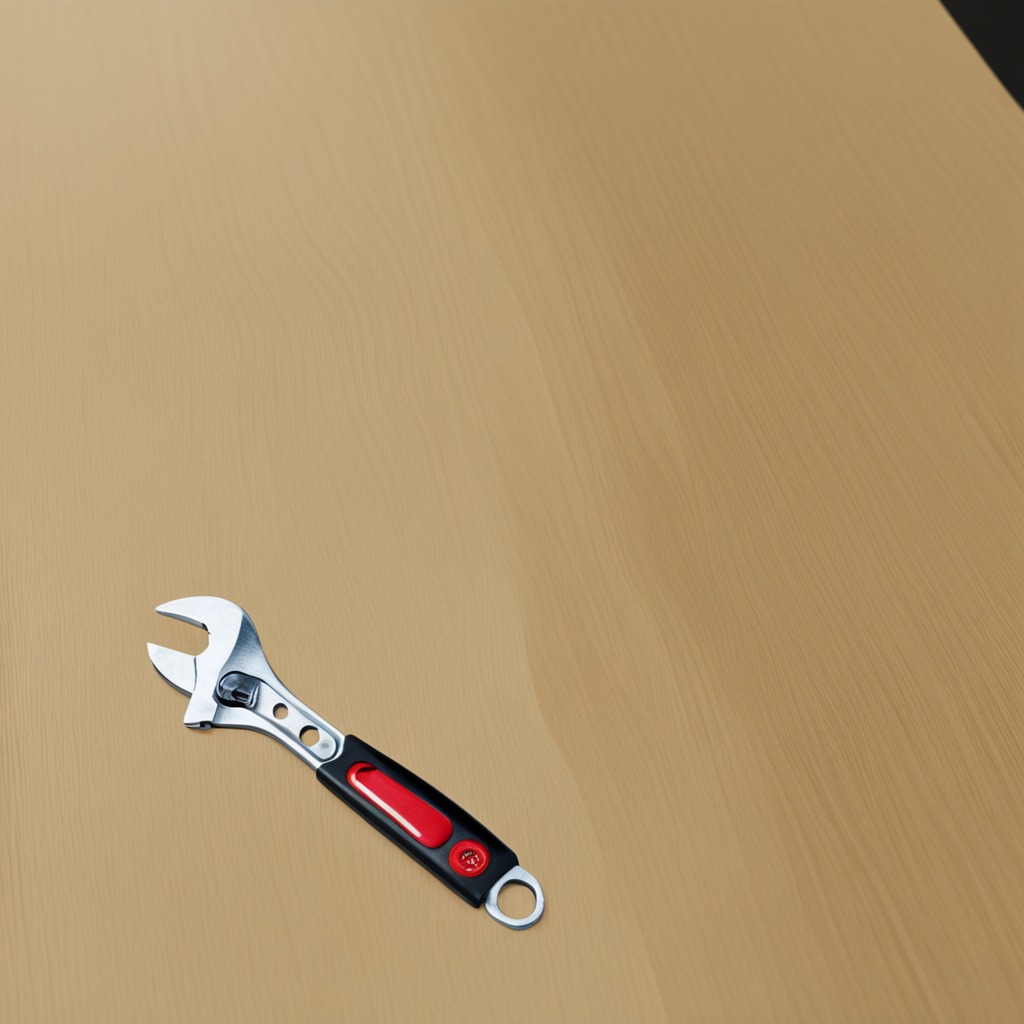
A wrench is lying on a plywood surface in a paint workshop lit by afternoon window light.